Question: I want to copy the selected stock value of material in Excel sheet from SAP "MMBE" transaction:

If some one could help with the excel VBA syntax to copy the highlighted value in the attached snap.
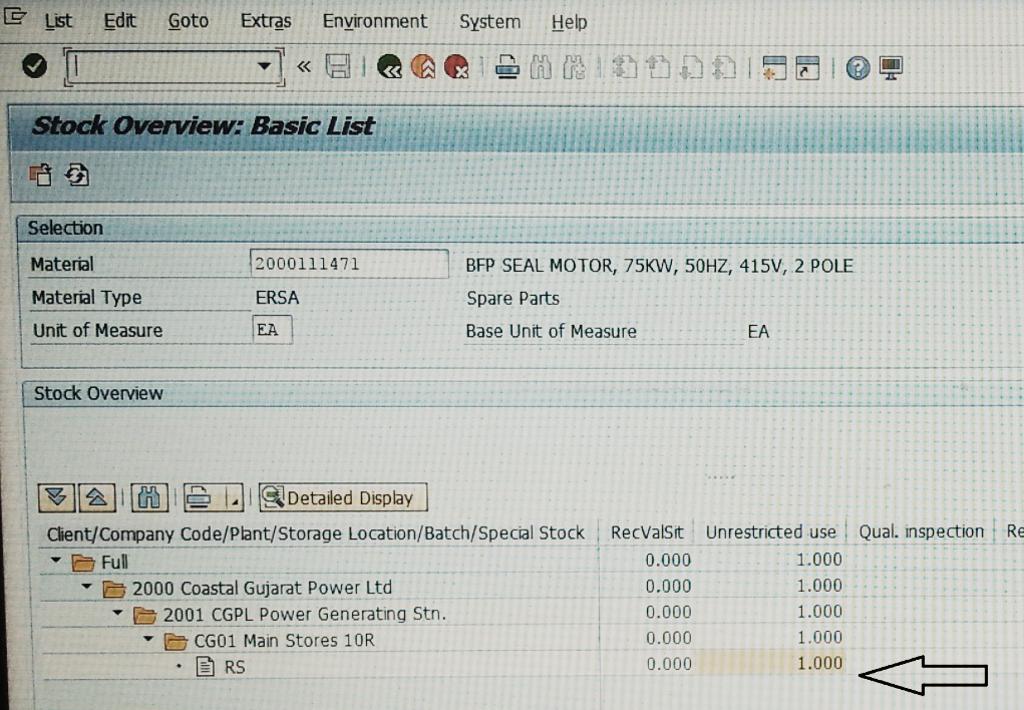
Answer: It is hard to predict column numbers and names although you can record your script with build in SAP recorder and just click proper cell twice to know what indexes it have.
It will get more and more complicated if your tables differ from each other. You will need to first get column names you are interested in, then compare it to keys etc.
Try to use SAP gui scripting help file, it is right below "SAP scripting and playback" menu option.
'''
Public SapGuiAuto
Public SetApp
Public Connection
Public session
Public theCell As String 'may be of anything else you need if casted properly
Sub example()
Dim nameConstructor As String
nameConstructor = " "
Set SapGuiAuto = GetObject("SAPGUI")
Set SetApp = SapGuiAuto.GetScriptingEngine
Set Connection = SetApp.Children(0)
Set session = Connection.Children(0)
theCell = session.findById("wnd[0]/usr/cntlCC_CONTAINER/shellcont/shell/shellcont[1]/shell[1]").GetItemText(nameConstructor & "6", "C" & nameConstructor & "1")
MsgBox theCell
Cells(1, 1) = theCell
End Sub
'''